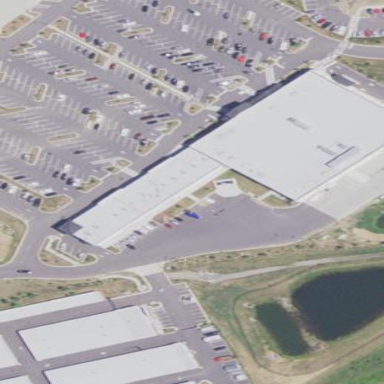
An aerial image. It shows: Retail building.